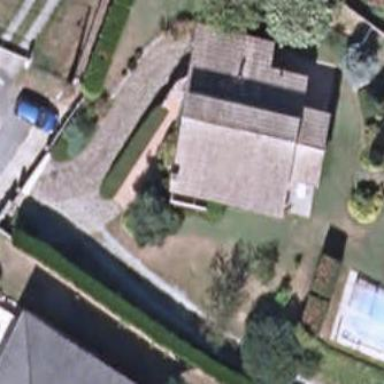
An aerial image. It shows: Simple and straightforward house.